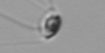
Label: Chaetoceros